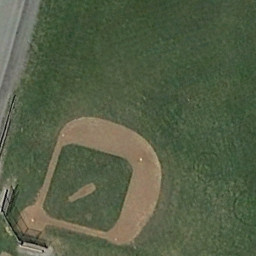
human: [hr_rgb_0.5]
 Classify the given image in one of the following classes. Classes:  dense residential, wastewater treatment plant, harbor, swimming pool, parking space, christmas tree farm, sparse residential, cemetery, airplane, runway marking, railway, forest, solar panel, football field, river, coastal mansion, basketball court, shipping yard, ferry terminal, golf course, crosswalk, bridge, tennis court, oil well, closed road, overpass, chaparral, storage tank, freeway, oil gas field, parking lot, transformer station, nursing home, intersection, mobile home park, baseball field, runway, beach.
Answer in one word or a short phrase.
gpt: baseball field